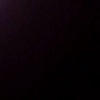
Label: space